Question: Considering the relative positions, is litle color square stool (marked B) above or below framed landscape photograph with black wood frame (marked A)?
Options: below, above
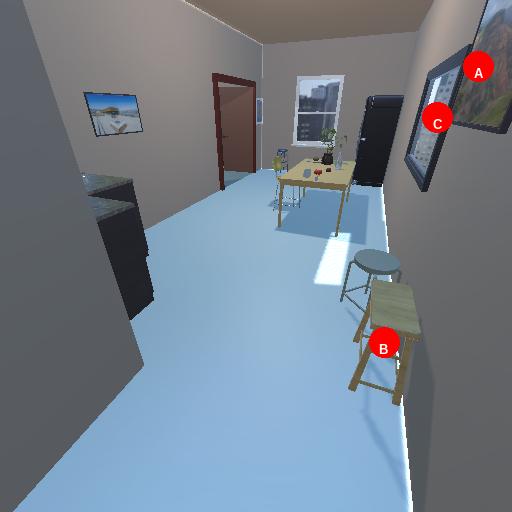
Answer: below